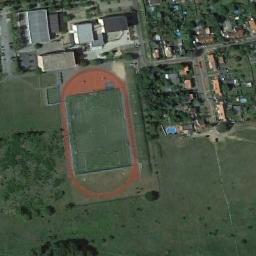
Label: ground_track_field